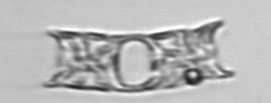
Label: Eucampia